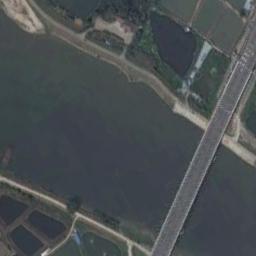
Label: bridge